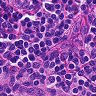
Metastatic tissue present: no